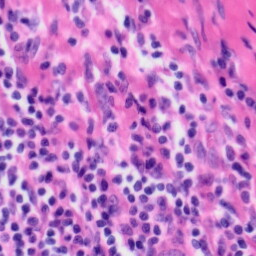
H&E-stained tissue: Tonsil